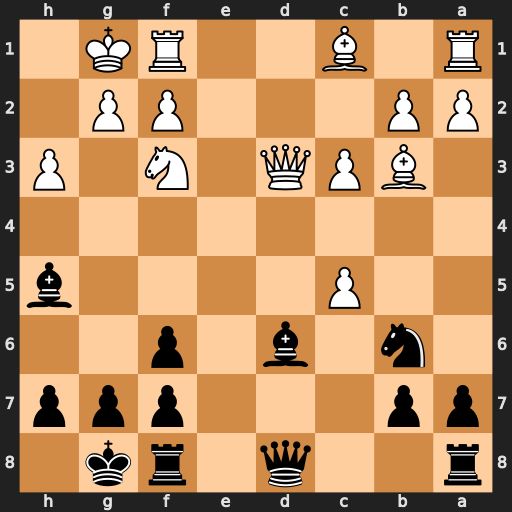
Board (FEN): r2q1rk1/pp3ppp/1n1b1p2/2P4b/8/1BPQ1N1P/PP3PP1/R1B2RK1
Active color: b
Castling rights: -
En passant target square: -
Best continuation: Bh2+ Nxh2 Qxd3